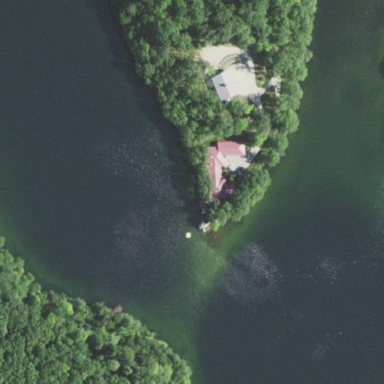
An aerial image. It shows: Lake with natural water.